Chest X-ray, AP view. Patient: 40 years old, sex M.
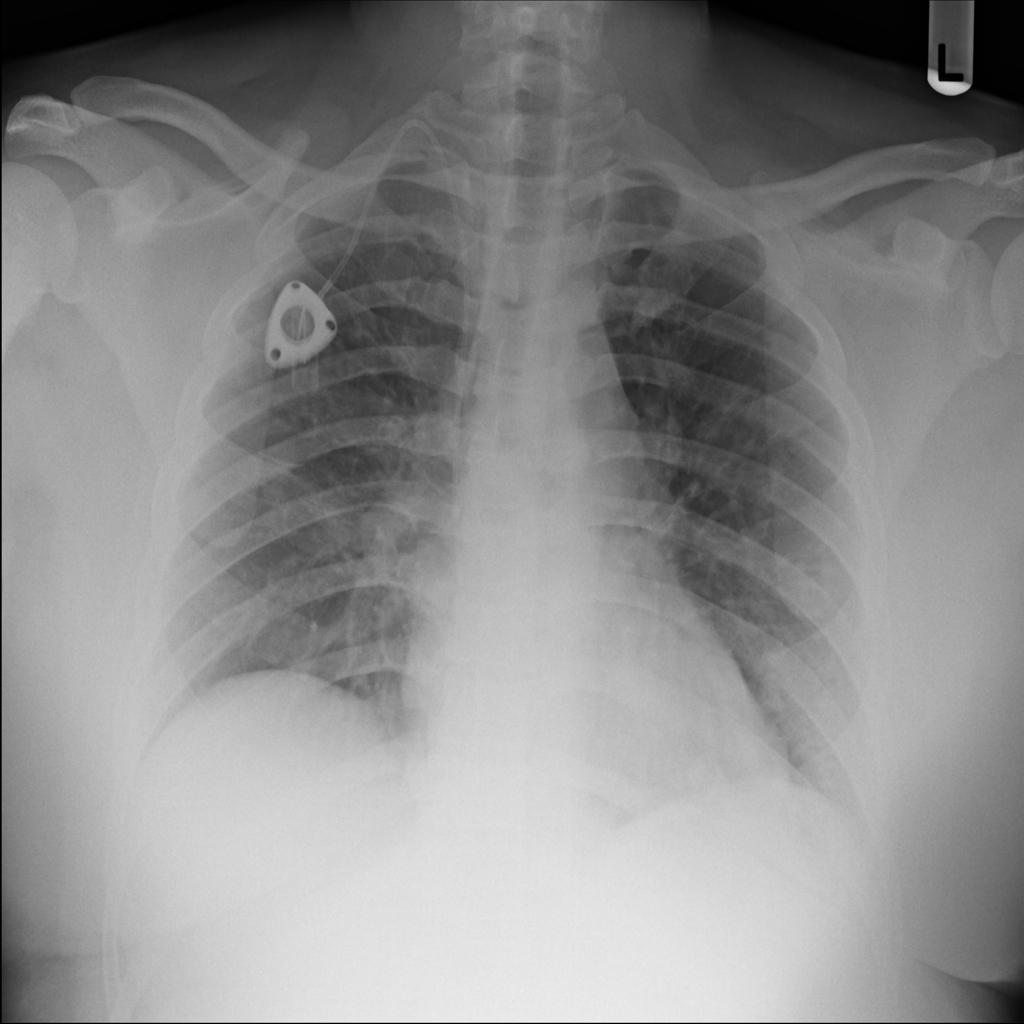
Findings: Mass